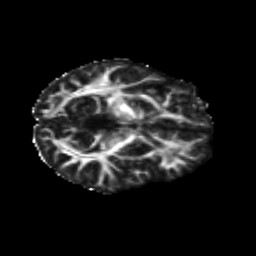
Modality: FA
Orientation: axial
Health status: ill
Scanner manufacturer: siemens
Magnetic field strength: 3 T
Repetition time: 13.7 s
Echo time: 0.098 s